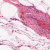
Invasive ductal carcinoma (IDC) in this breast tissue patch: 0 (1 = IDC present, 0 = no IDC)